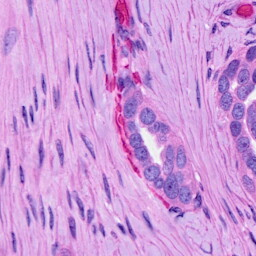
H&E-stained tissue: Ovarian